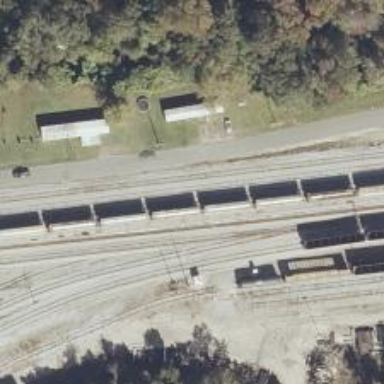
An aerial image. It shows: Railway yard in service.